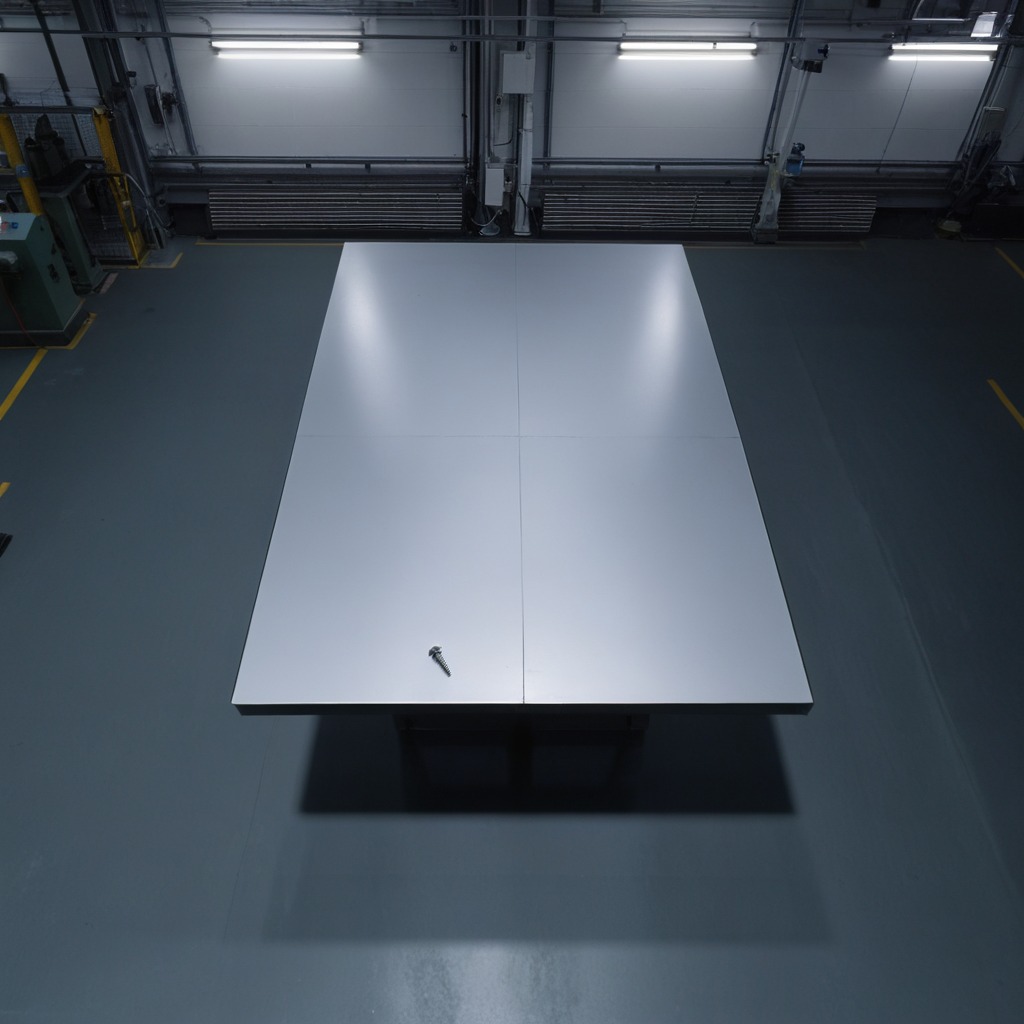
A metal screw is lying on the tabletop.